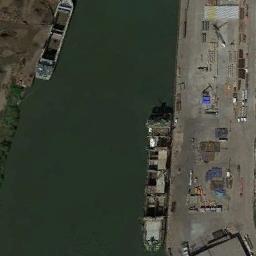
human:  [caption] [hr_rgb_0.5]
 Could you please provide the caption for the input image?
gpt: The two cargo ships is docked on each side of the riverbank and a cargo terminal is next to one of ships .

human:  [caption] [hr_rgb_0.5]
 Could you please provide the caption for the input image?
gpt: A green general cargo ship and a white bulk carrier dock at the dock, .

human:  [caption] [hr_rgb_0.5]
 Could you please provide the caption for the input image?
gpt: There are many trees and buildings beside the ships .

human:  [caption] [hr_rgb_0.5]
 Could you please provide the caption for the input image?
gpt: There are two ships in the green water on the shore .

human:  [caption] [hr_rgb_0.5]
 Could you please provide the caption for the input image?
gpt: There are two ships at the harbor .